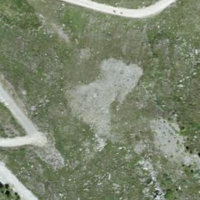
EUNIS habitat code: 26
Species observed at this site:
Silene acaulis
Bartsia alpina